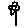
Label: flower